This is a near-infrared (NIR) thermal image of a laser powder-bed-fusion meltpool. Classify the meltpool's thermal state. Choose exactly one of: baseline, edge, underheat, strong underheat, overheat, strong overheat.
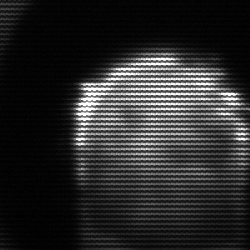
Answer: edge